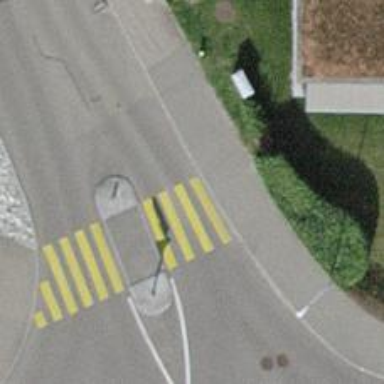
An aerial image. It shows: Marked footway crossing with central island.